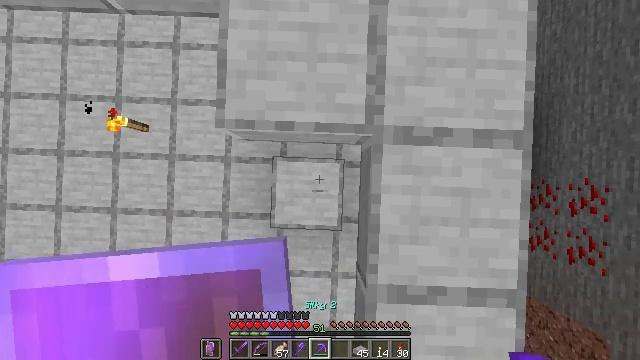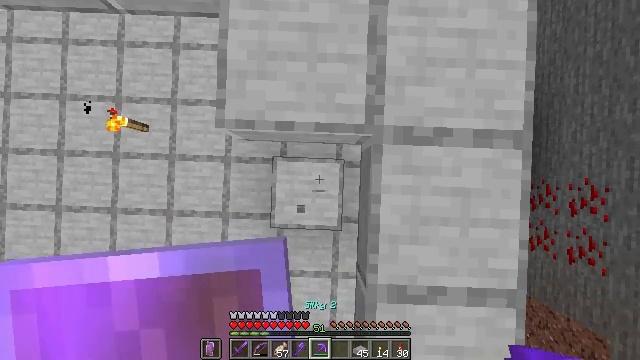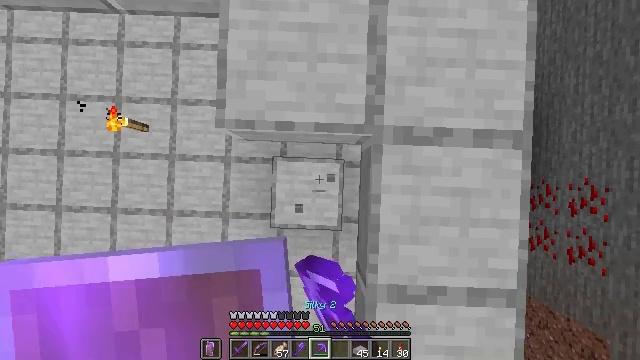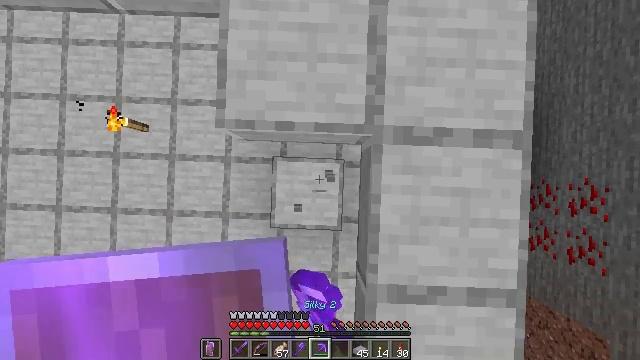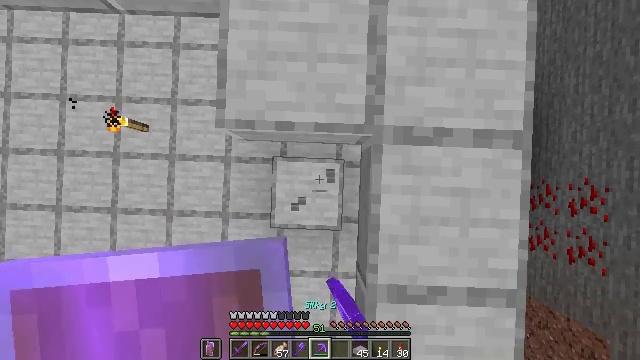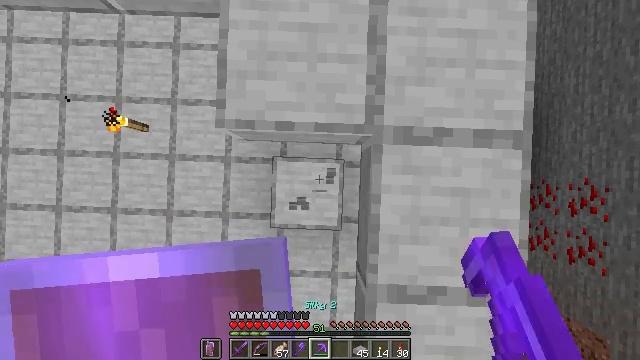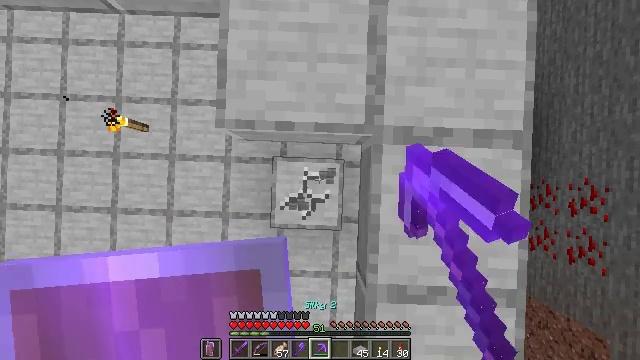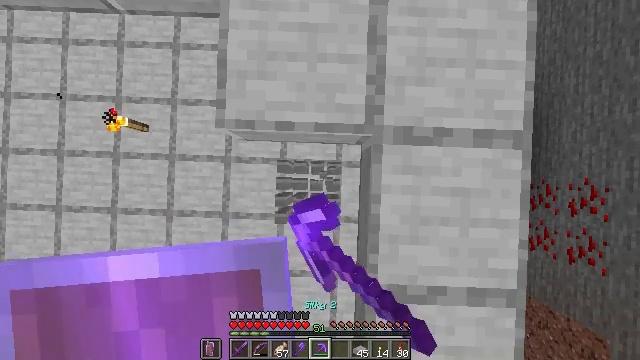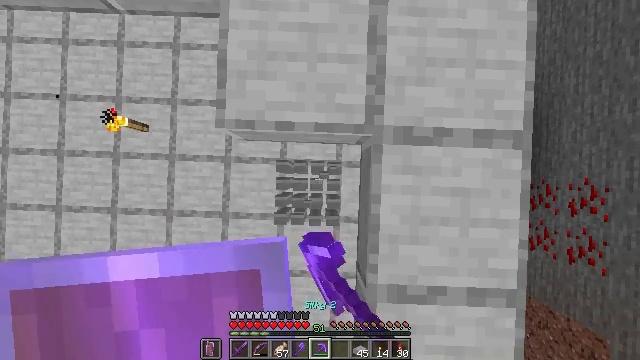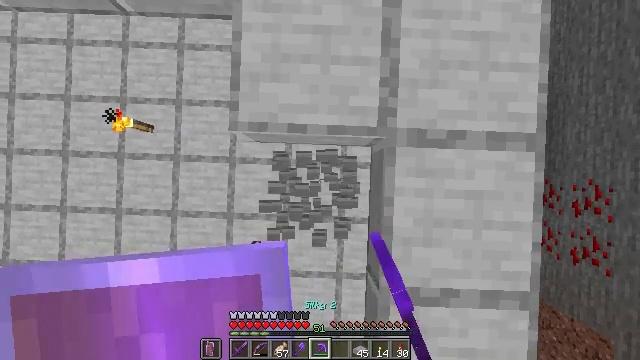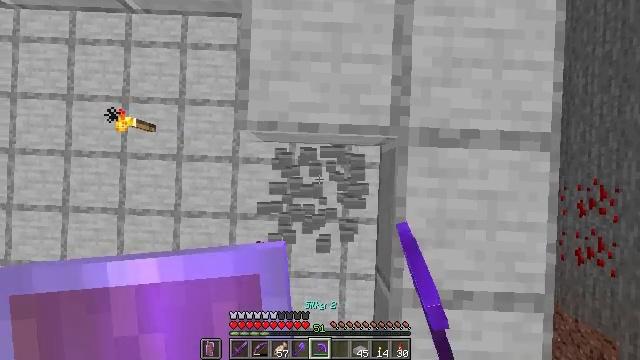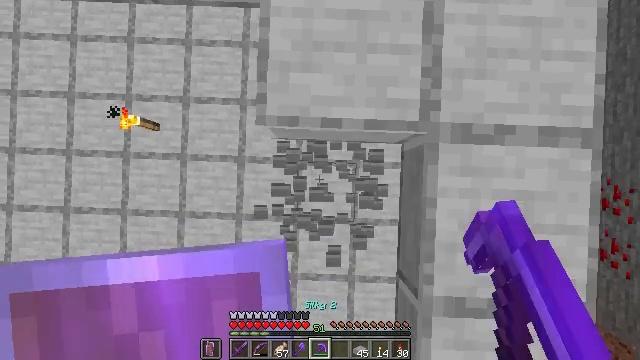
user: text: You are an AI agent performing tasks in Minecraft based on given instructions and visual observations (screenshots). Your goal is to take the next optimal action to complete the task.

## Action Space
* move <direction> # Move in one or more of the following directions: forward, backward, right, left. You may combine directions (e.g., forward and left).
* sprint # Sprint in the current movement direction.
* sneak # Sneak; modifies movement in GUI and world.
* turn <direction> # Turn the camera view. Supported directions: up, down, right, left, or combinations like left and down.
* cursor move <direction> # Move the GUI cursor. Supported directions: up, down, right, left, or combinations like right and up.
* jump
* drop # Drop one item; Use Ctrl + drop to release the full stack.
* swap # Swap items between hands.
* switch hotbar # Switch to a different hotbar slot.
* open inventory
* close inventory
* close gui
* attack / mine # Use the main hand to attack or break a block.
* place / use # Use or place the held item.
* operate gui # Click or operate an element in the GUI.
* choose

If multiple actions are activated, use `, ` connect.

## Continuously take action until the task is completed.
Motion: motion action
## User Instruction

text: Break the smooth stone slab to reuse it.
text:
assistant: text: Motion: attack / mine
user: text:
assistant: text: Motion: attack / mine
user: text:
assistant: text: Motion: attack / mine
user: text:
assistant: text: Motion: attack / mine
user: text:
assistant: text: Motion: attack / mine
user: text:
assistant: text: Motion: attack / mine
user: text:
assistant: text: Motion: attack / mine
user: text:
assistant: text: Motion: no_op
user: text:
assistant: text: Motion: move left
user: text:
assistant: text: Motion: move left
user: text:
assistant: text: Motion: move left
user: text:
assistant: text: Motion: no_op